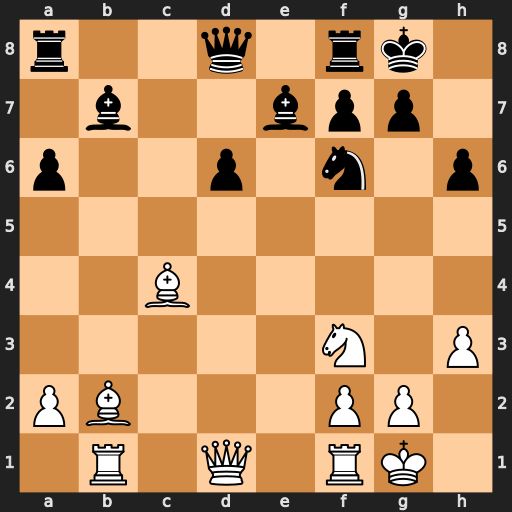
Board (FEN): r2q1rk1/1b2bpp1/p2p1n1p/8/2B5/5N1P/PB3PP1/1R1Q1RK1
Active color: w
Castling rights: -
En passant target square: -
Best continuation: Bxf6 Bxf3 Bxe7 Bxd1 Bxd8